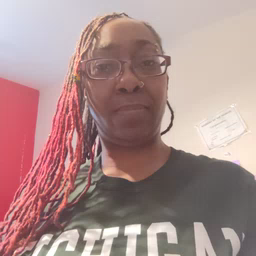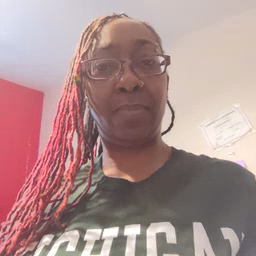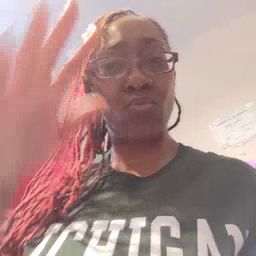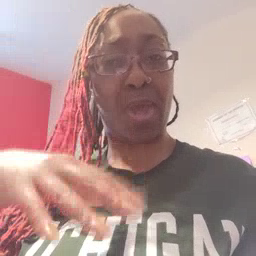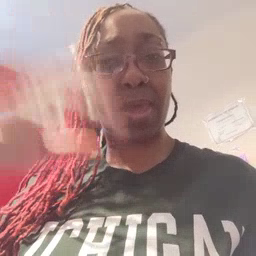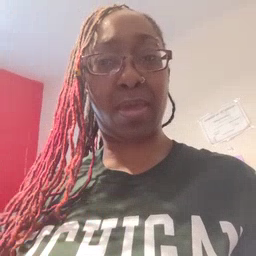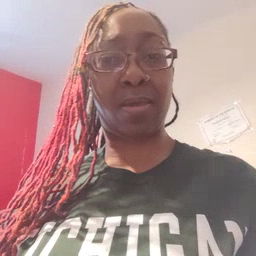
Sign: rain